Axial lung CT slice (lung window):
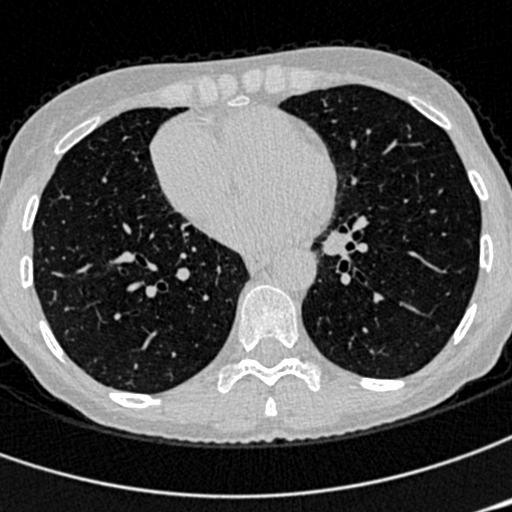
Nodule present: no